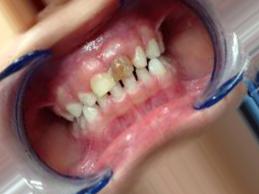
Condition: Tooth Discoloration